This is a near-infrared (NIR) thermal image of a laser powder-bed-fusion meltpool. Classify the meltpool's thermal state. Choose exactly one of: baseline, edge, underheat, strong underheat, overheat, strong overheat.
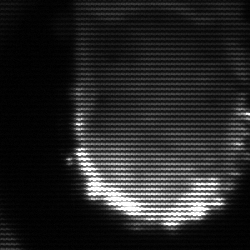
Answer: baseline